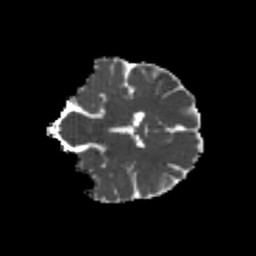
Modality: MD
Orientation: coronal
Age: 22
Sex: female
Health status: healthy
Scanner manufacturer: philips
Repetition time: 7.393 s
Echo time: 0.08599 s